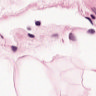
Metastatic tissue present: no